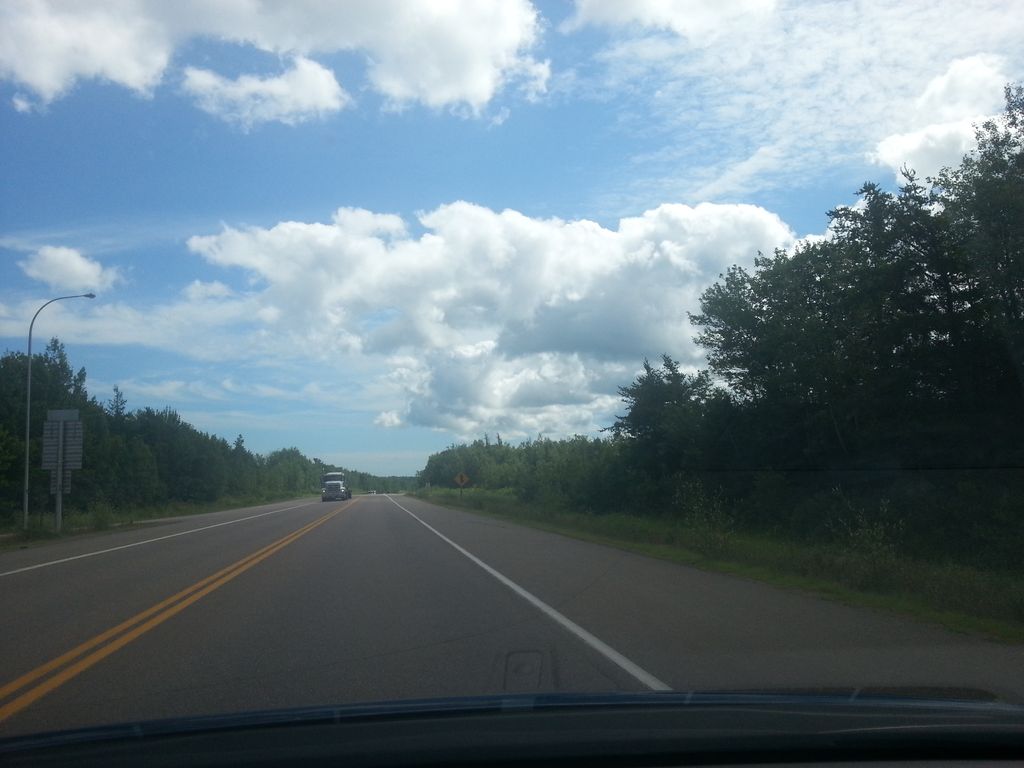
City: charlottetown